Question: I am new to Play Framework. I have started learning it and so far I am enjoying it.
I have started to learn Play Java.
I have my controller and model set up as follow:
'''
package controllers;
import play.mvc.Controller;
import play.mvc.Result;
//Import Product model
import models.Product;
public class Products extends Controller{
/**
* List all Products
*/
public static Result list(){
Object allProducts = Product.findAll();
return ok((Content) allProducts); //return all products
}
}
'''
'''
package models;
import java.util.List;
import play.db.*;
import play.api.db.DB;
import com.avaje.ebean.Ebean;
import com.avaje.ebean.Query;
public class Product {
public int id;
public String name;
public String description;
public Product(){
}
public Product(int id, String name, String description){
this.id = id;
this.name = name;
this.description = description;
}
public static String findAll(){
//Using ebean and MySql, fech the product table
//and return all products
}
}
'''
To enable the use of MySql, I have already edited the /conf/application.conf as follow:
'''
db.default.driver=com.mysql.jdbc.Driver
db.default.url="jdbc:mysql://localhost/play_db?characterEncoding=UTF-8"
db.default.user=user
db.default.password=pass
ebean.default="models.*"
'''
I have a play_db database with one table shown as follow:

My problem is how to fetch all the products in the Product model using ebean and MySQL.
Can someone please point me to a simple crud tutorial which uses play java in combination with ebean and MySql? Thanks
Anyone?
By the way, I am using Play v.2.3.5 for Java
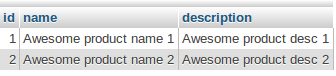
Answer: Hooray!!!
'''
public static Result list(){
List<Product> products = Product.findAll();
return ok(play.libs.Json.toJson(products));
}
'''
'''
public static List<Product> findAll(){
return Product.find.orderBy("id").findList();
}
'''
Lastly, I have to enable evolution in /conf/application.conf by uncommenting the following line
'''
# evolutionplugin=disabled
'''
Add just before
'''
package models;
import java.util.List;
import javax.persistence.Entity;
import play.db.*;
import play.db.ebean.Model;
import play.api.db.DB;
import com.avaje.ebean.Ebean;
import com.avaje.ebean.Query;
@Entity
public class Product extends Model{
public int id;
public String name;
public String description;
public static Model.Finder<String, Product> find = new Model.Finder<String, Product>(String.class, Product.class);
public Product(){
}
public Product(int id, String name, String description){
this.id = id;
this.name = name;
this.description = description;
}
public static List<Product> findAll(){
return Product.find.orderBy("id").findList();
}
}
'''
I hope this will help anyone who is also new to Play Java